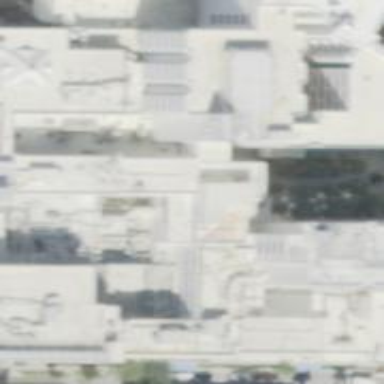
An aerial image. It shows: Hospital building.